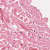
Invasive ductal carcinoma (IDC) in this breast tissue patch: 0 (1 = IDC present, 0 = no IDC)